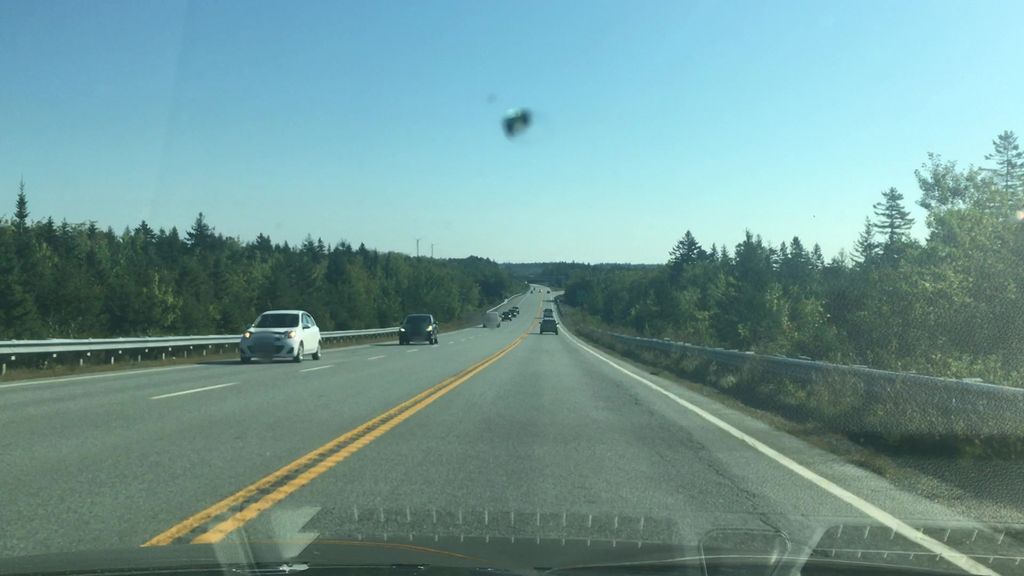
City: halifax